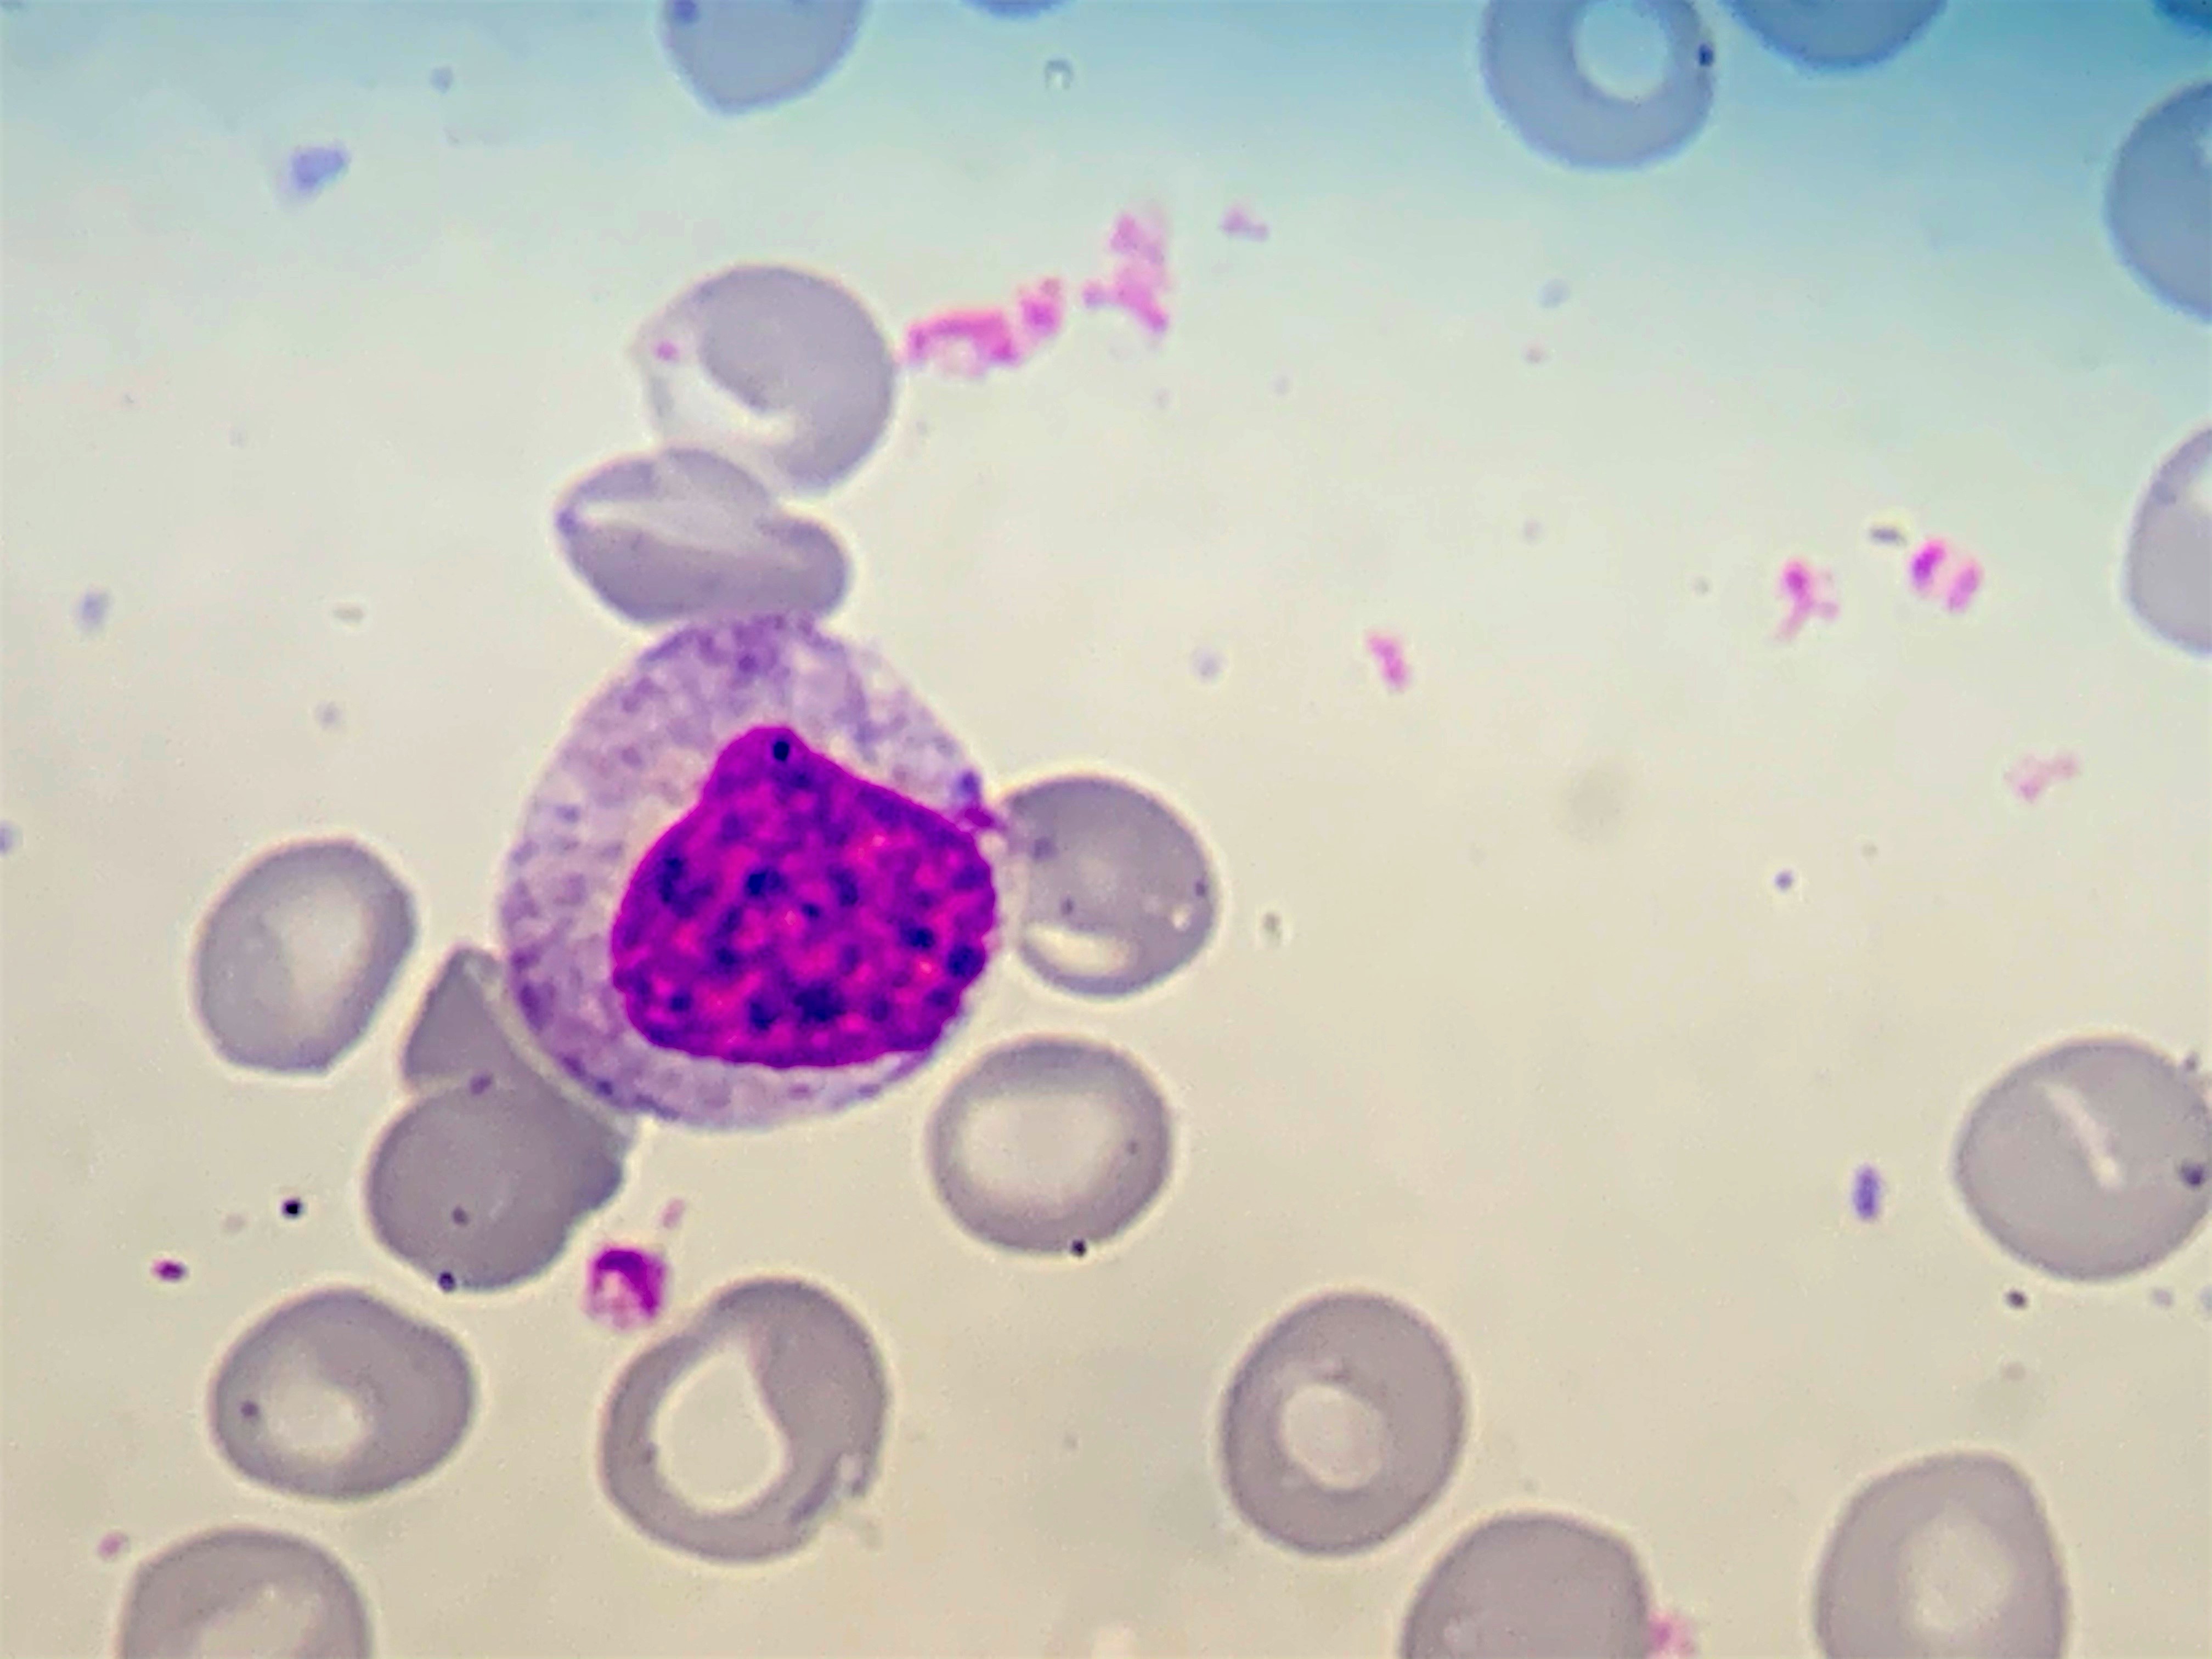
Cell type: MYELOCYTE